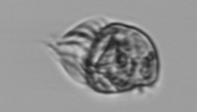
Label: Leegaardiella_ovalis